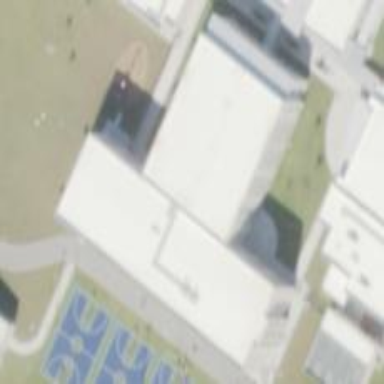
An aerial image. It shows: School building.